Question: I want to create my UITableViewCell like shown in attach image. How can I achieve this thing?

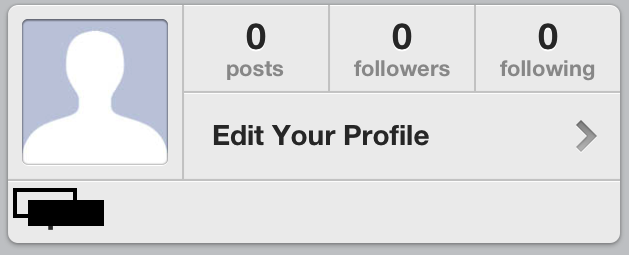
Answer: 1. Create a UICustomCell.
2. Use the components shown in following image.

And all those lines in background take it as a image. And, add them as a background to your custome cell.